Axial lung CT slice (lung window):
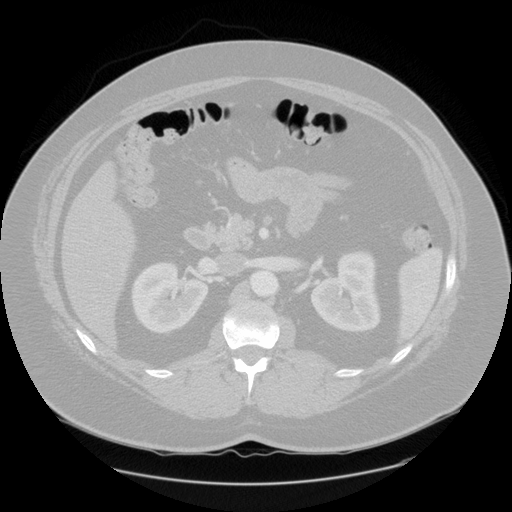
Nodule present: no